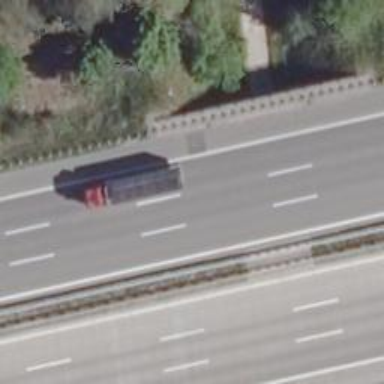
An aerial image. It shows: Asphalt bridge on motorway.